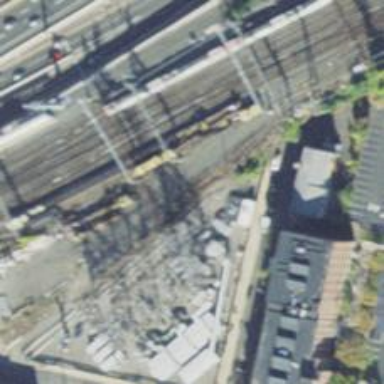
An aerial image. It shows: Disused railway yard.